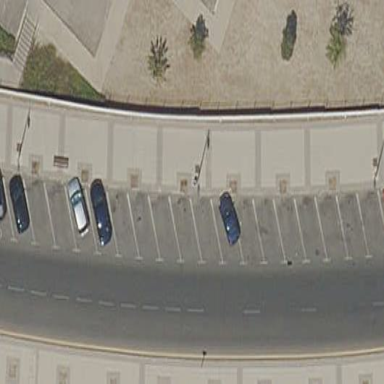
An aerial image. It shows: Parking area with surface.